Question: I am trying to import large amounts of data (Twitter stream at about 20-25 tweets a second) into RavenDB for testing and large scale data testing. I have some code which is writing data quite well, but after a while I get an error:

I won't fill in all the code, but here is the gist of it:
'''
Open RavenDB Session
Start reading data from Twitter Stream
For each line, parse JSON into known C# object
add item to RavenDB
increment counter
if counter % 25 = 0, save changes to RavenDB.
'''
I have not tried what it has suggested, because it says to look at different ways of doing this. Should I kill my session every 200 or so inserts? Is there a way to insert an array of objects with Raven DB? Am I doing this completely wrong?
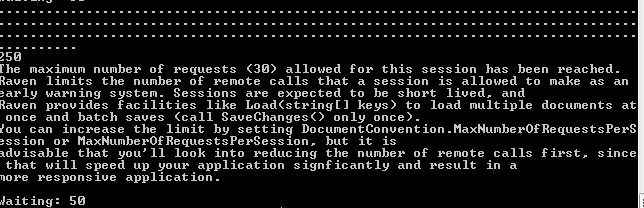
Answer: Two option:
- -
Either way will work, although the second approach is faster.